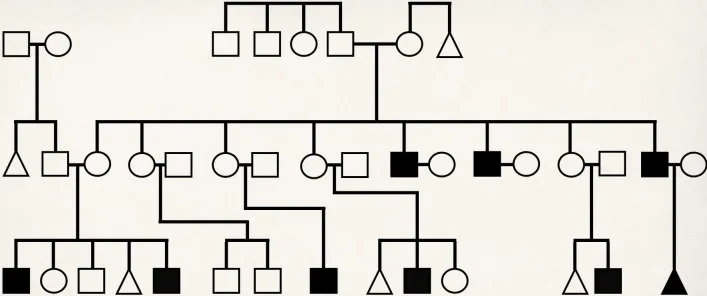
Family genogram showing X-linked inheritance pattern of bleeding disorder.
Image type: pathology (immunostaining)